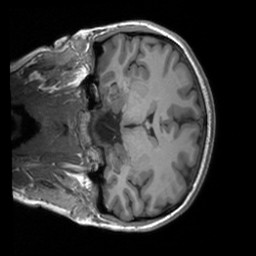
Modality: T1w
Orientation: coronal
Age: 26
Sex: female
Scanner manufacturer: siemens
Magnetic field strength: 3 T
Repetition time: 1.9 s
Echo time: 0.00226 s